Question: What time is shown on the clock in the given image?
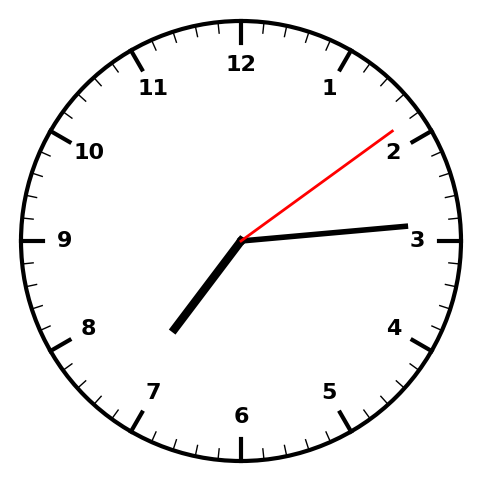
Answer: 07:14:09